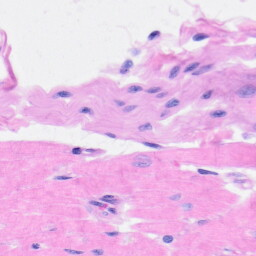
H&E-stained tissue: Heart